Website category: sports
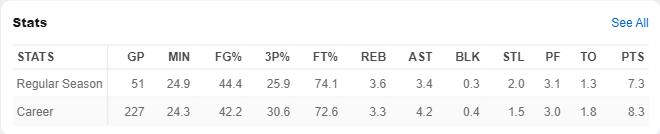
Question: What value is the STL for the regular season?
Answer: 2.0

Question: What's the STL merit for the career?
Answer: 1.5

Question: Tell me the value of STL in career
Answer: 1.5

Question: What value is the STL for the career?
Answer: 1.5

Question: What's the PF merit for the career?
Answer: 3.0

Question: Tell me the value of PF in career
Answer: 3.0

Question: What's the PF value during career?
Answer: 3.0

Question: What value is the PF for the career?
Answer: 3.0